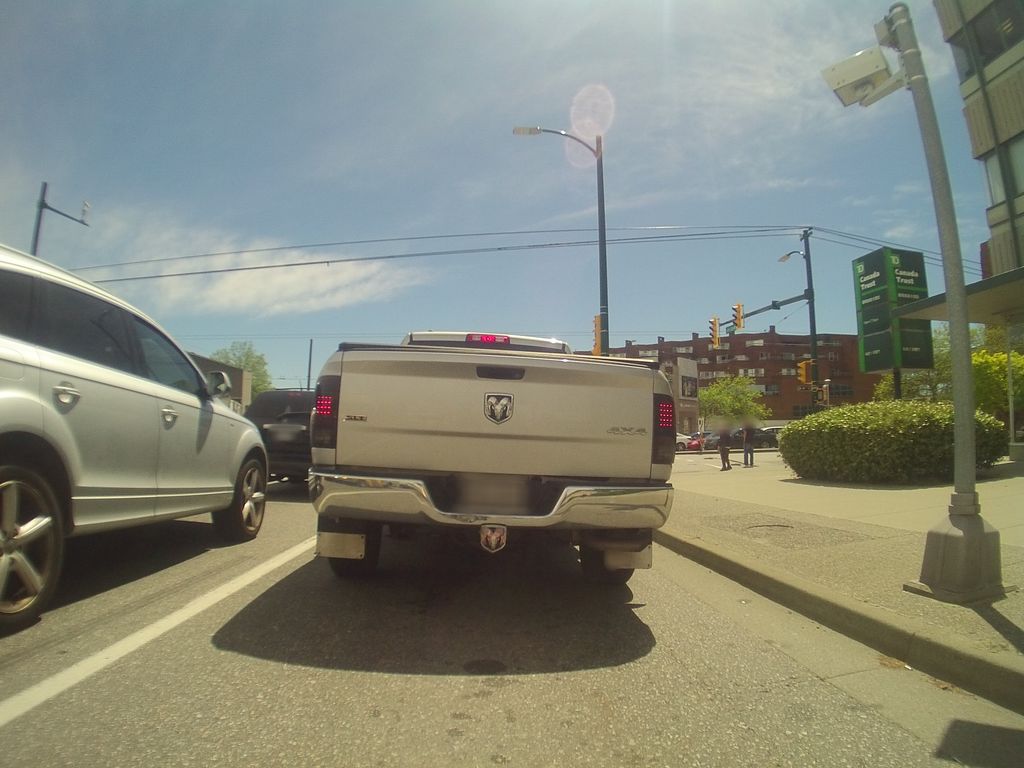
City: vancouver